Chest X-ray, PA view. Patient: 30 years old, sex M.
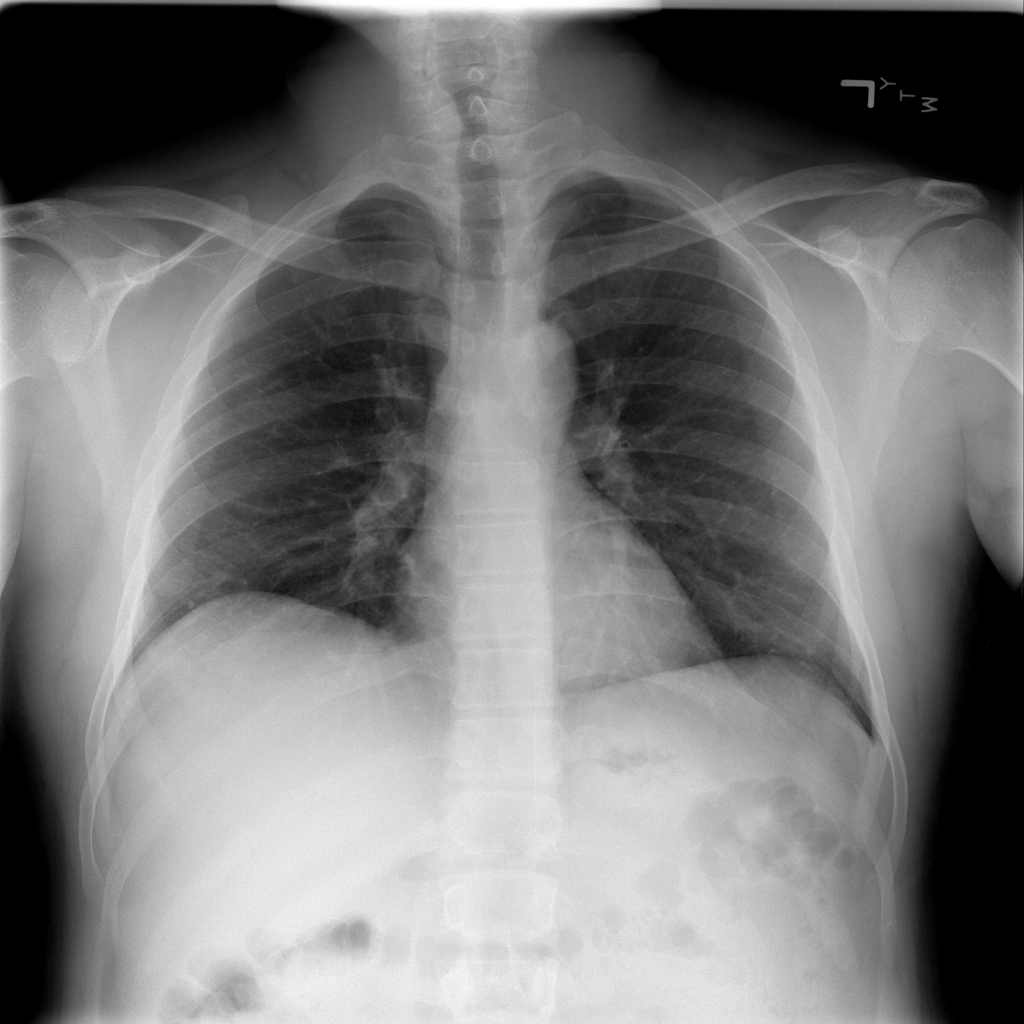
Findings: No Finding